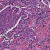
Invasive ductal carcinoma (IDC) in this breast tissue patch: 1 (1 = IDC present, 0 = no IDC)